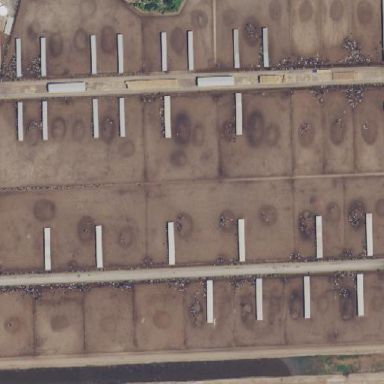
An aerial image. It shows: Farmyard area.